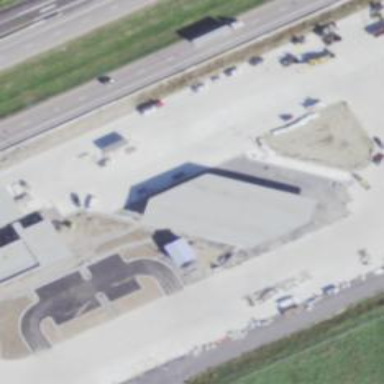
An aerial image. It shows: Vehicle inspection facility.